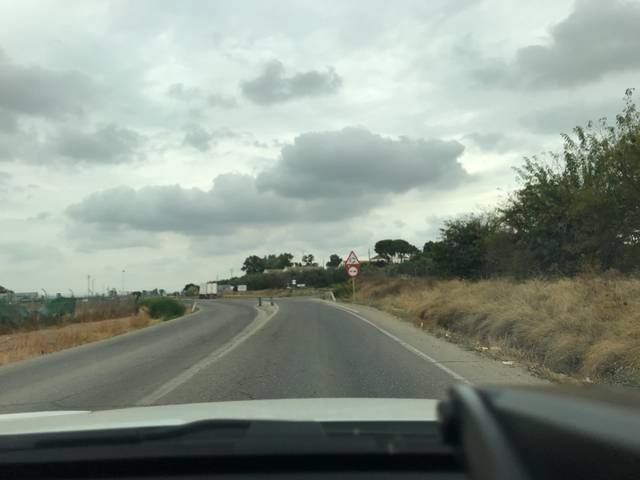
Region: Spain
Coordinates: 37.477, -5.924